Aerial crown-view tile of a tropical tree (Barro Colorado Island, Panama), acquired 20250512:
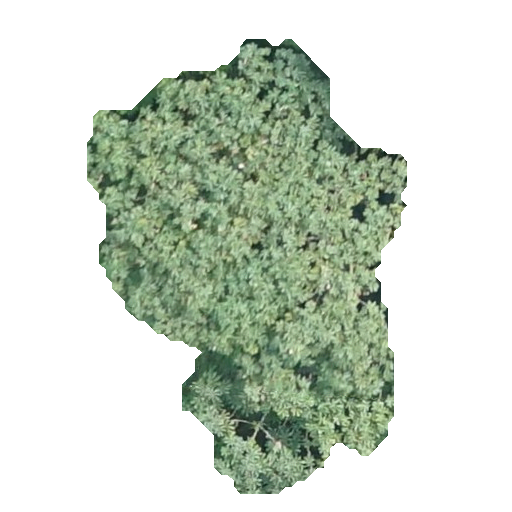
Species: Cecropia insignis
GBIF accepted scientific name: Cecropia insignis
Crown area: 141.422 m²